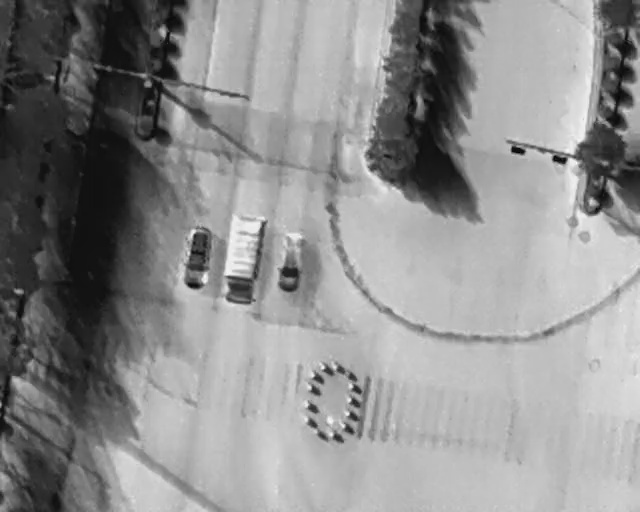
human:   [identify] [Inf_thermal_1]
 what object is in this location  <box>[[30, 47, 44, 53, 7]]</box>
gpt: <ref>1 medium othervehicle at the center</ref>